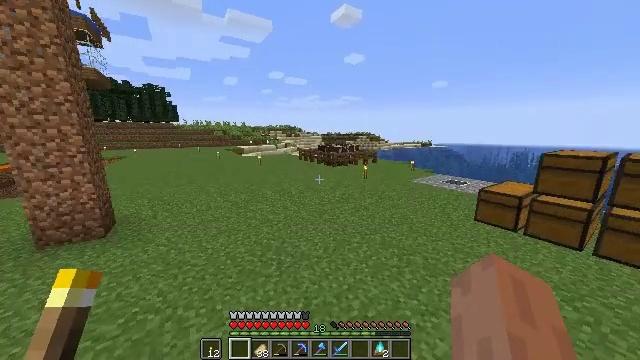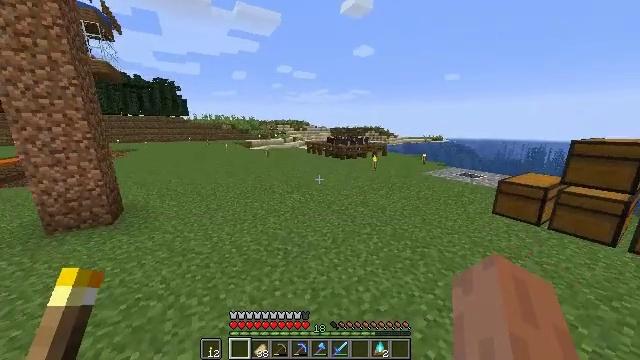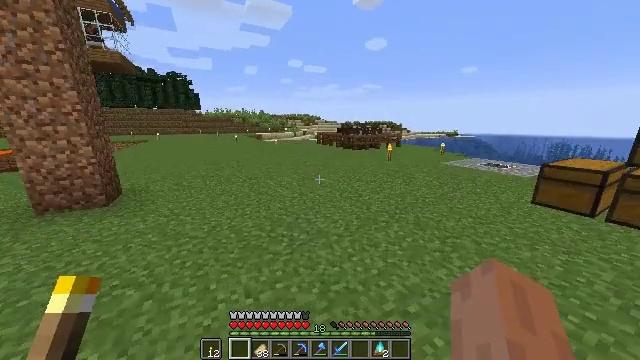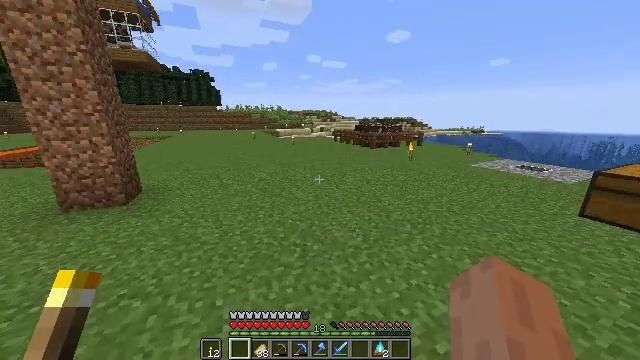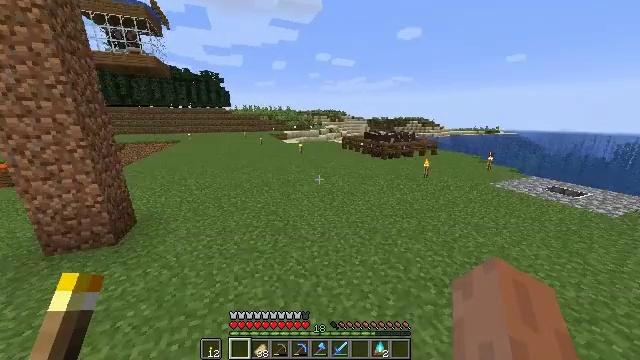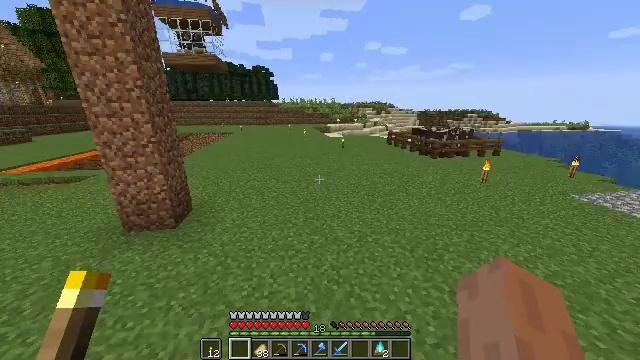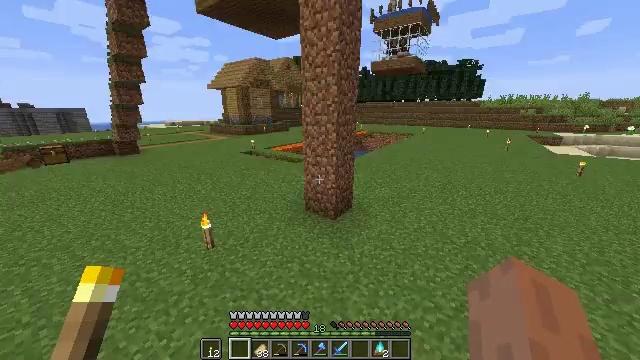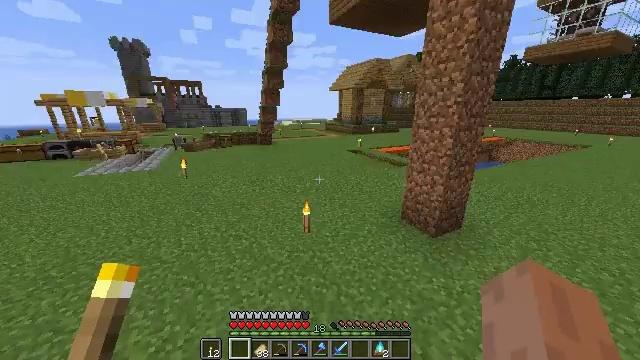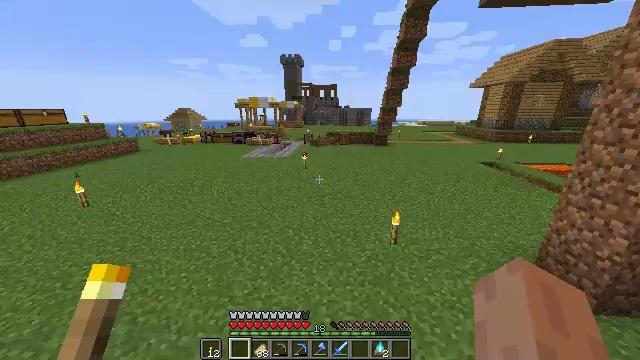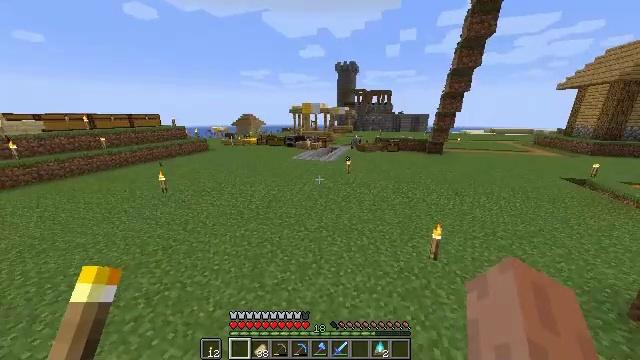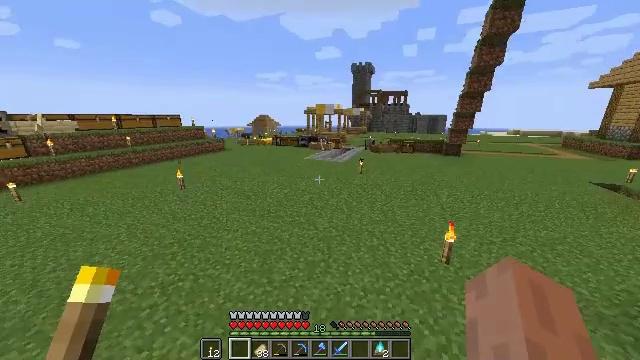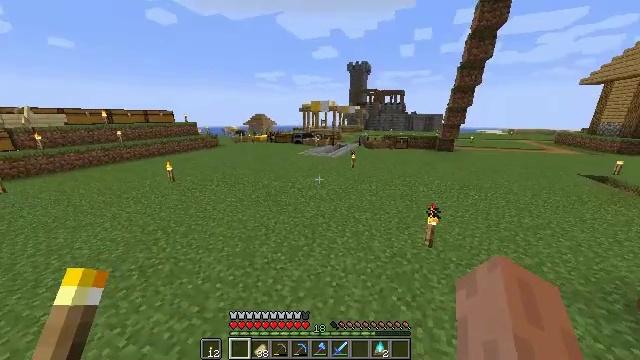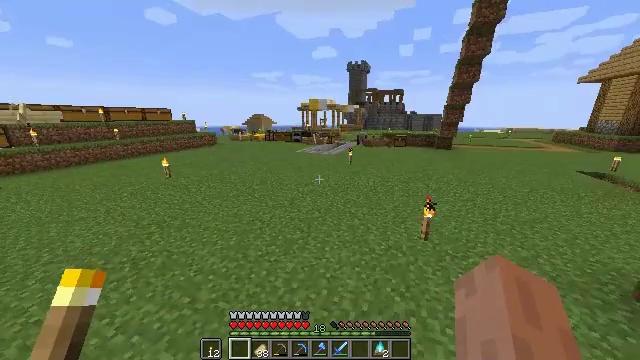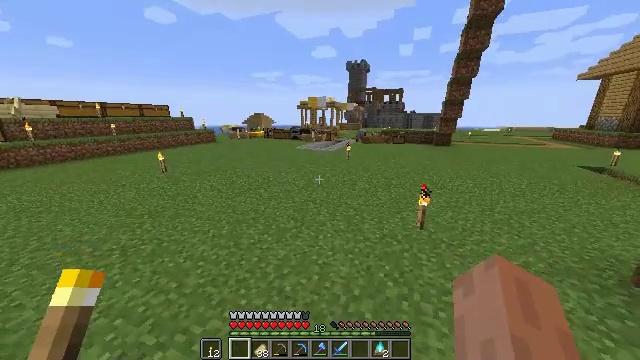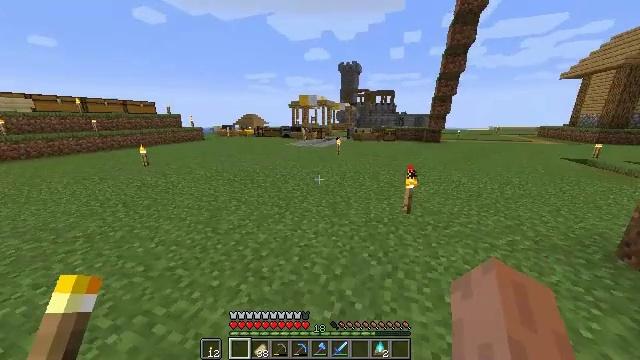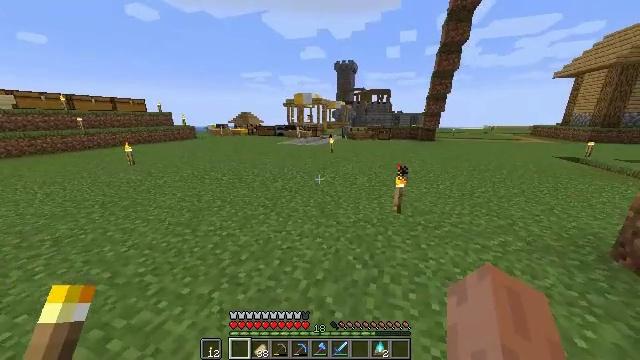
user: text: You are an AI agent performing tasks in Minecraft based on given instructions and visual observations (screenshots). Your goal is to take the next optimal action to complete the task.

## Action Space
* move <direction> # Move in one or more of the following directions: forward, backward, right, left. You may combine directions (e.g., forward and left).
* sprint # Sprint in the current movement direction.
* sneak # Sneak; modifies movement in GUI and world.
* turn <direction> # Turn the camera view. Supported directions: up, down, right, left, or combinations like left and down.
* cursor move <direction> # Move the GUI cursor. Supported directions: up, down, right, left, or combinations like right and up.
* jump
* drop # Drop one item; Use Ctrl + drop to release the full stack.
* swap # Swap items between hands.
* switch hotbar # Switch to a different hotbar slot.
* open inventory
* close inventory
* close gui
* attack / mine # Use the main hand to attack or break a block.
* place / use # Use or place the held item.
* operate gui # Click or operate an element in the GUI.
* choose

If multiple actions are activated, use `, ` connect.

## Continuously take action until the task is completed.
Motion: motion action
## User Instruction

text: Get wheat from the farmland.
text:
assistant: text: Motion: move forward, sprint, turn left and down, jump
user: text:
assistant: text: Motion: move forward, sprint, turn left and down, jump
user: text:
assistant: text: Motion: move forward, sprint, turn left and down, jump
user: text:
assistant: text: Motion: move forward, turn left, jump
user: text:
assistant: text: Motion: move forward, turn left and down, jump
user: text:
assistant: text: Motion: move forward, turn left
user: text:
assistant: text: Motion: move forward, turn left
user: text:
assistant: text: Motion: move forward, turn left
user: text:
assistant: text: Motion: move forward, sprint, turn left and up
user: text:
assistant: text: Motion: move forward, sprint, turn left
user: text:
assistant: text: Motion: move forward, sprint
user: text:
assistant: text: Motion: move forward, sprint
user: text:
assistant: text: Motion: move forward
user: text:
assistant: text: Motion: move forward, turn right
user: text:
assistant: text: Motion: move forward, sprint
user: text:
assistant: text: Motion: move forward, sprint, turn down
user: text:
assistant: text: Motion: move forward, sprint, turn right and down
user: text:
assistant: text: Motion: move forward, sprint, turn right
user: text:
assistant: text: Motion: move forward
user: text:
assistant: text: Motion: move forward, sprint
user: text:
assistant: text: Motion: move forward, sprint
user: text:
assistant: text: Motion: move forward, sprint
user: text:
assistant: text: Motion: move forward, sprint
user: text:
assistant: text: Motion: move forward
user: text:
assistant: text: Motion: move forward
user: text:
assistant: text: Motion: move forward, sprint
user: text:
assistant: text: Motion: move forward, sprint
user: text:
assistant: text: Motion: move forward, sprint
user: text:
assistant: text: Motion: move forward, sprint
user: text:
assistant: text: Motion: move forward, sprint